Field crop: maize
Growth stage: 2
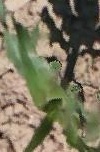
Species: maize